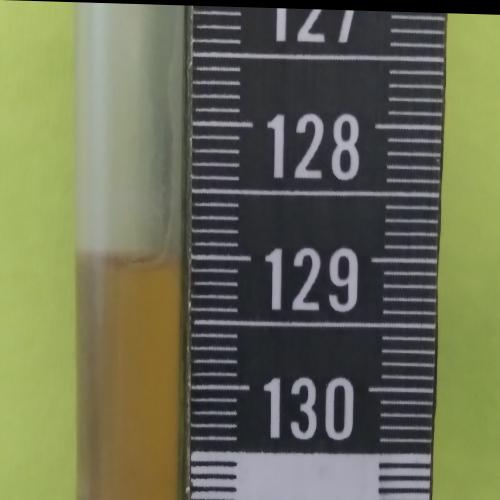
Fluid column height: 129.0 cm